Question: SVN repository keeps the log messages as properties attached to each revision. these properties are kept in 'db/revprops' folder of repository with same numbering as revision. I needed to change format of the log messages and include some extra information. Format of the prop files (at least for version 7 uncompressed) is just key value in text format. I wrote a small program to do this and successfully edited the log messages.
Running 'SVN Log' verifies the command line and shows updated log messages
<URL>
Opening TortoiseSVN in dev computers does not show the updated messages in list; however if developer right click on the revision item in list and select 'Edit log message' the edited message will show up. Even checkout of whole repository to new folder still shows the old message.

Above observation makes me believe that TortoiseSVN somehow caches the log messages in client computers. Where is this information stored?
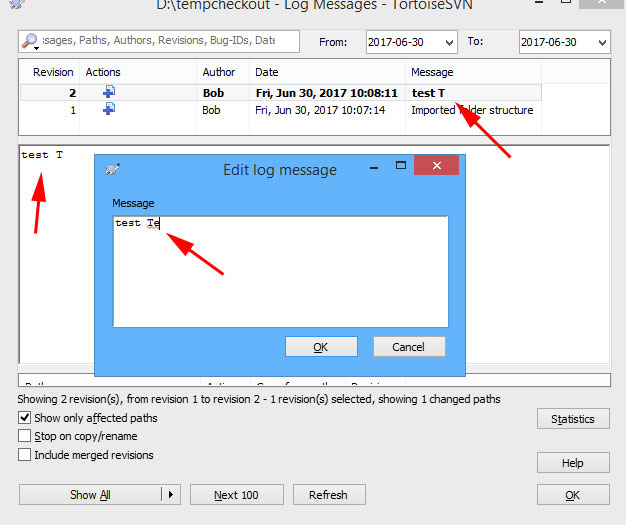
Answer: Yes, TortoiseSVN caches the log messages and changed paths. You should be able to clear the cache via .
Read <URL> for further information.
Log caching is a very helpful feature. Don't disable it and be careful when you enter log messages.